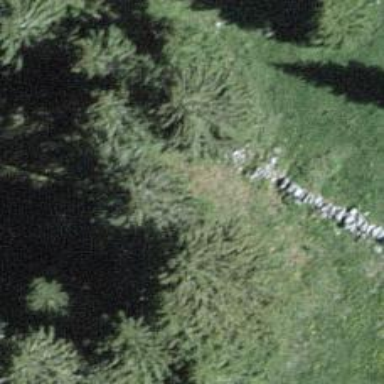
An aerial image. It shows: Dry stone wall barrier.